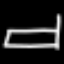
Label: bed